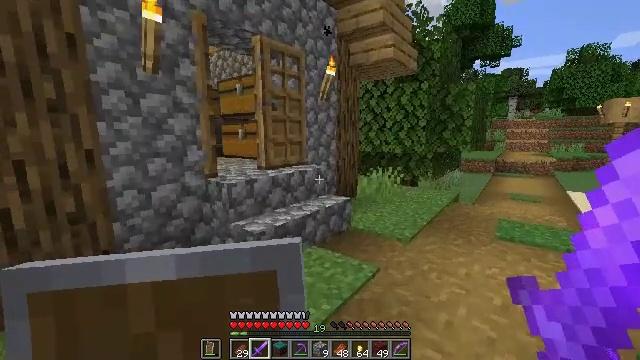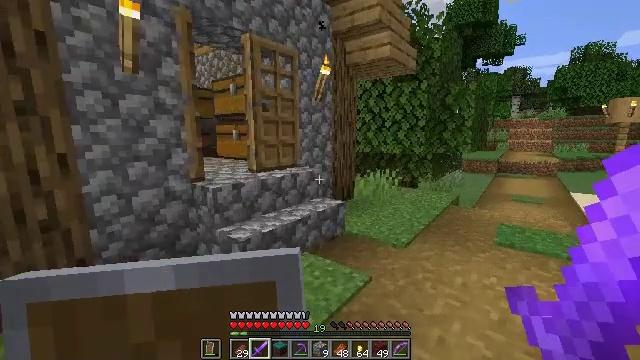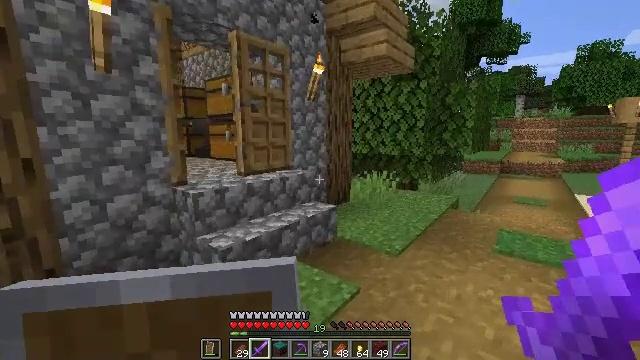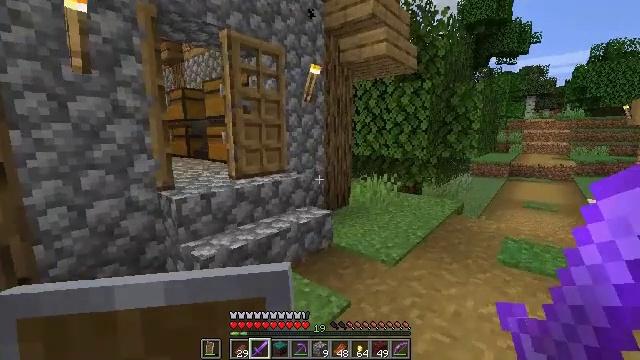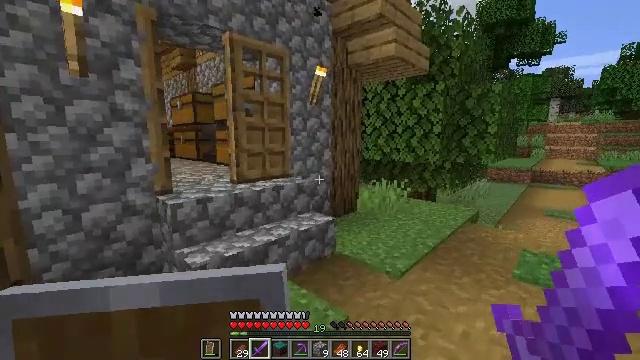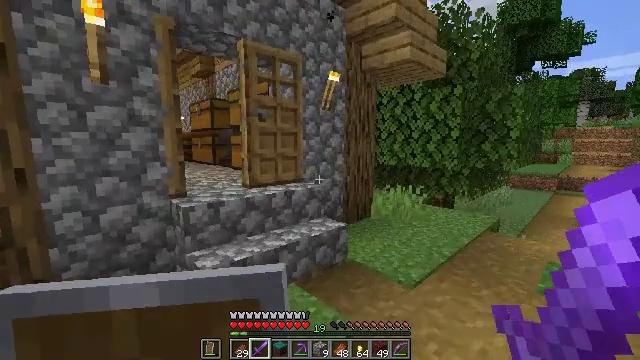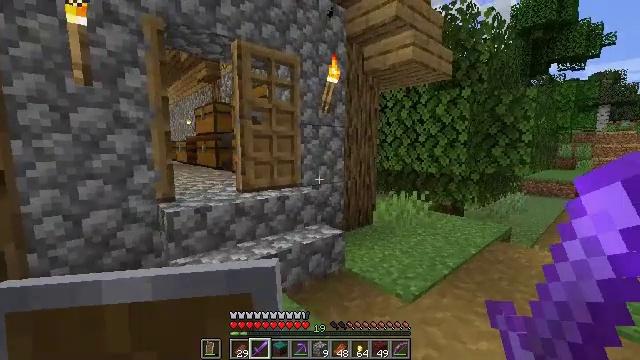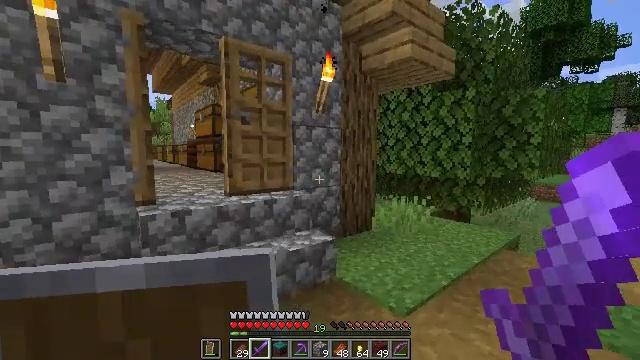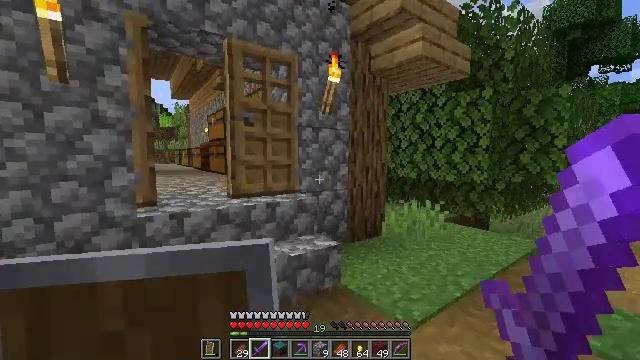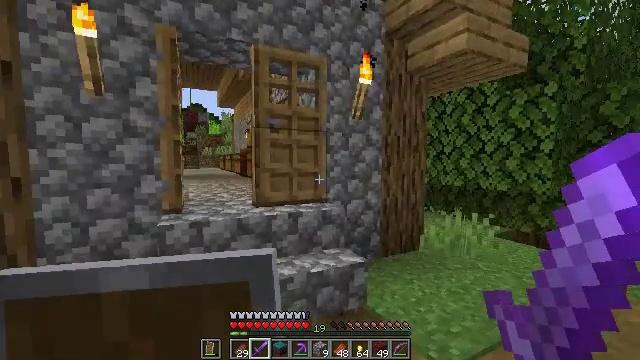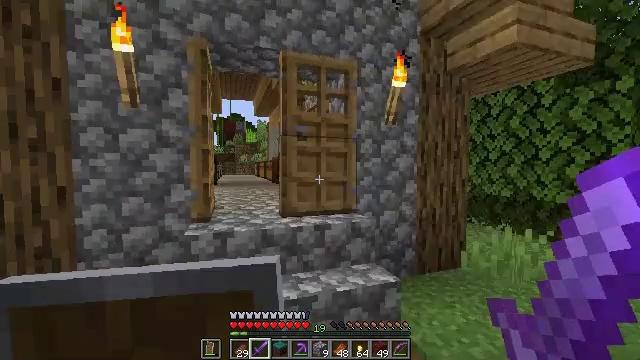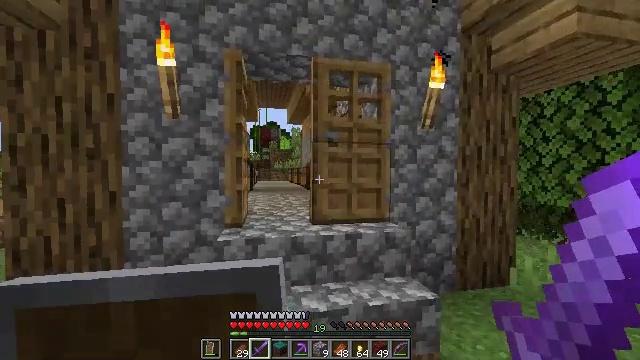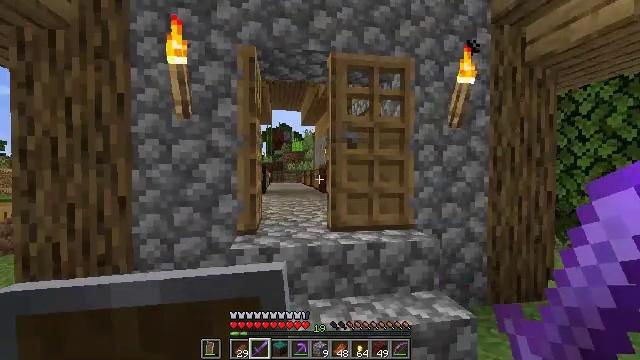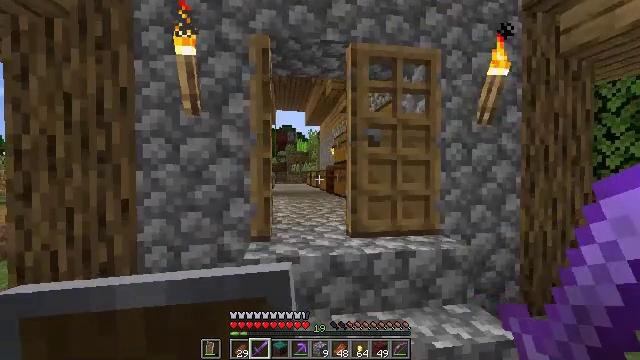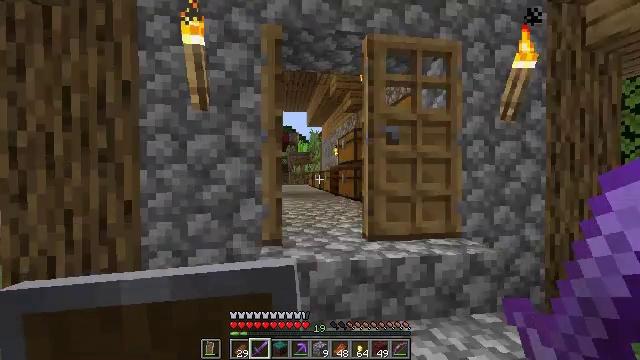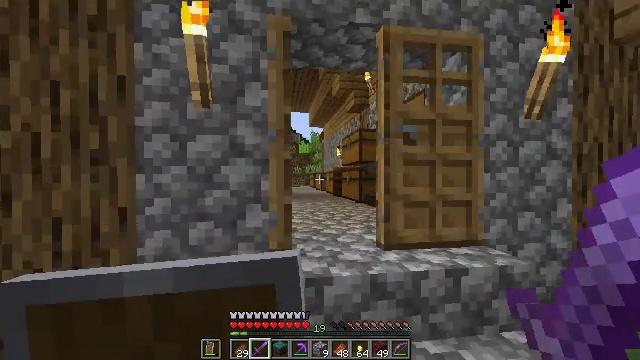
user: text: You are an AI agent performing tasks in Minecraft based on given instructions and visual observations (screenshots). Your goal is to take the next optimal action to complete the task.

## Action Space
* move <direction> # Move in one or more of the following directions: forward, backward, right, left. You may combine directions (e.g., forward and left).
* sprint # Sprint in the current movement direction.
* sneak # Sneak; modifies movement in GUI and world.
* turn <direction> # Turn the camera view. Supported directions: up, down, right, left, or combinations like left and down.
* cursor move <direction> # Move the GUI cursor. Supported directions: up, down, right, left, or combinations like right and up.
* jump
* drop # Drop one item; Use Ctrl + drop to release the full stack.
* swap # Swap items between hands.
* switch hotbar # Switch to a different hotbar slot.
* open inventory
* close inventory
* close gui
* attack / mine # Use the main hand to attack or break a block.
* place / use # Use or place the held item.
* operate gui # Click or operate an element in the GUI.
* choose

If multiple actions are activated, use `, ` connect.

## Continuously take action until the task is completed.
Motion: motion action
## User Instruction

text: Gather tall grass by hitting it.
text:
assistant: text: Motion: move forward and move right
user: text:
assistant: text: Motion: move forward and move right
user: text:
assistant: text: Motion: move forward and move right, turn left
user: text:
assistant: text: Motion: move forward and move right, turn left
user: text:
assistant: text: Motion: move forward and move right, turn left and up
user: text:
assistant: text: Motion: move forward and move right, turn left
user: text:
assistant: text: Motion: move forward and move right, turn left
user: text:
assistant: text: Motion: move forward and move right, turn left
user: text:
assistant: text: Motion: move forward, turn left and up
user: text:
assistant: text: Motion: move forward, turn left and up
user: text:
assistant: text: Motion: move forward and move left, turn left and up
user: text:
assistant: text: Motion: move forward and move left, turn left
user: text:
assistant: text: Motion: move forward and move left
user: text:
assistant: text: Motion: move forward and move left
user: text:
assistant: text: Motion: move forward
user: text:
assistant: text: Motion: move forward
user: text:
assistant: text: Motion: move forward
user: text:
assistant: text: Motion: move forward
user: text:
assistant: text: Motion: move forward
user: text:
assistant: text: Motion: move forward
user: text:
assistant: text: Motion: move forward and move right
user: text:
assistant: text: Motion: move forward and move right
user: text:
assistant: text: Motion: move forward and move right
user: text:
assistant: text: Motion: move forward and move right, turn left and down
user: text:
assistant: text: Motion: move forward, turn left and down
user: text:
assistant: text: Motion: move forward, turn left and down
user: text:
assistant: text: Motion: move forward, turn left and down
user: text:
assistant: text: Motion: move forward, turn left and up
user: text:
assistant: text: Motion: move forward, turn left and up
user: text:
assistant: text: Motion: move forward, turn up